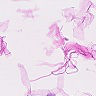
Metastatic tissue present: no